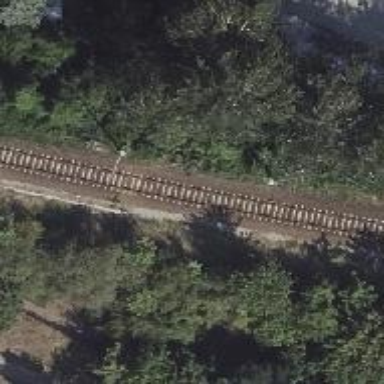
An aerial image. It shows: Railway signal.